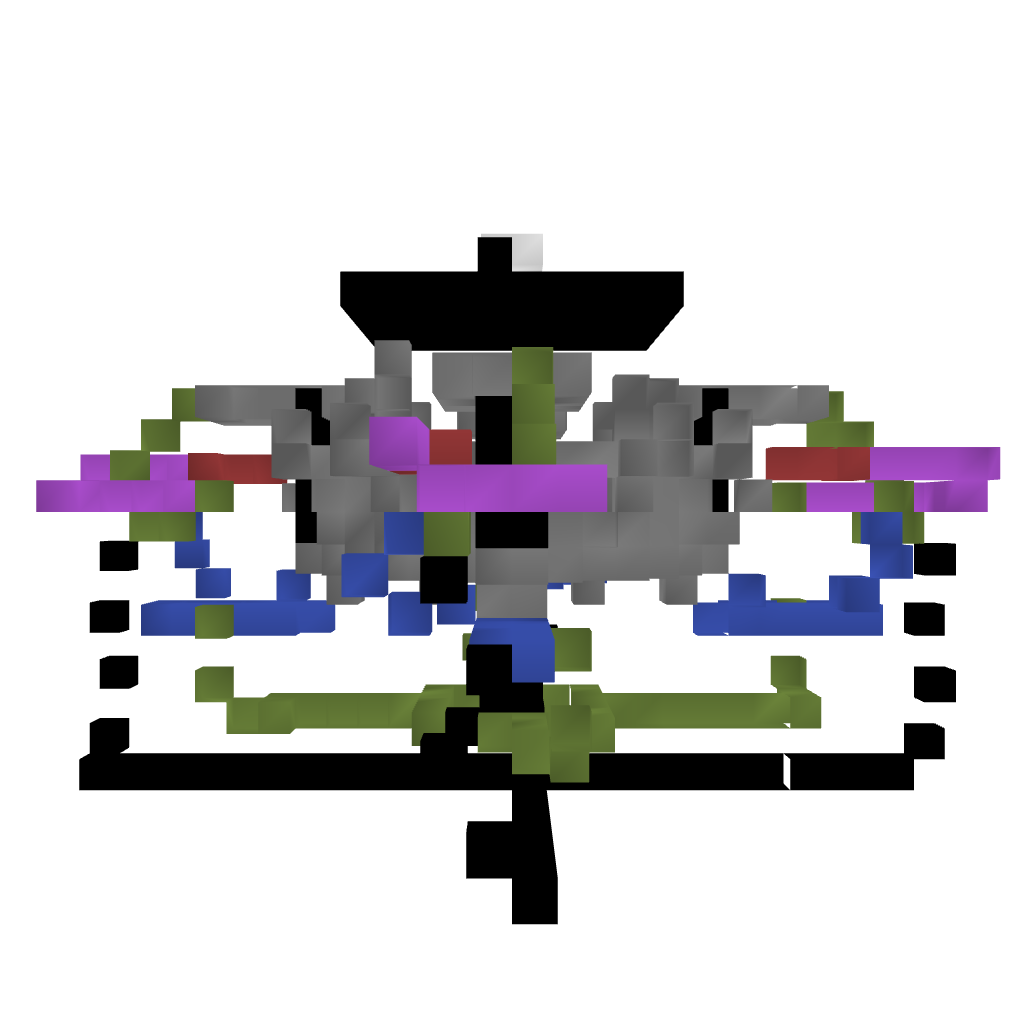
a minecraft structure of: PVP/Adventure Lobby V. 1 bad low quality